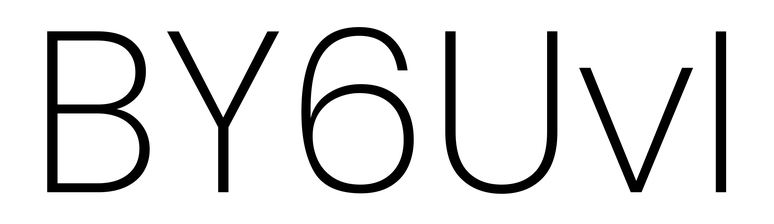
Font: Poppins-ExtraLight